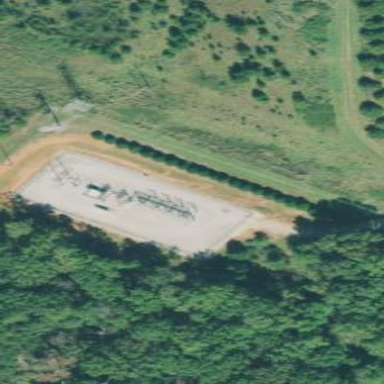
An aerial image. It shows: Distribution substation surrounded by fence.